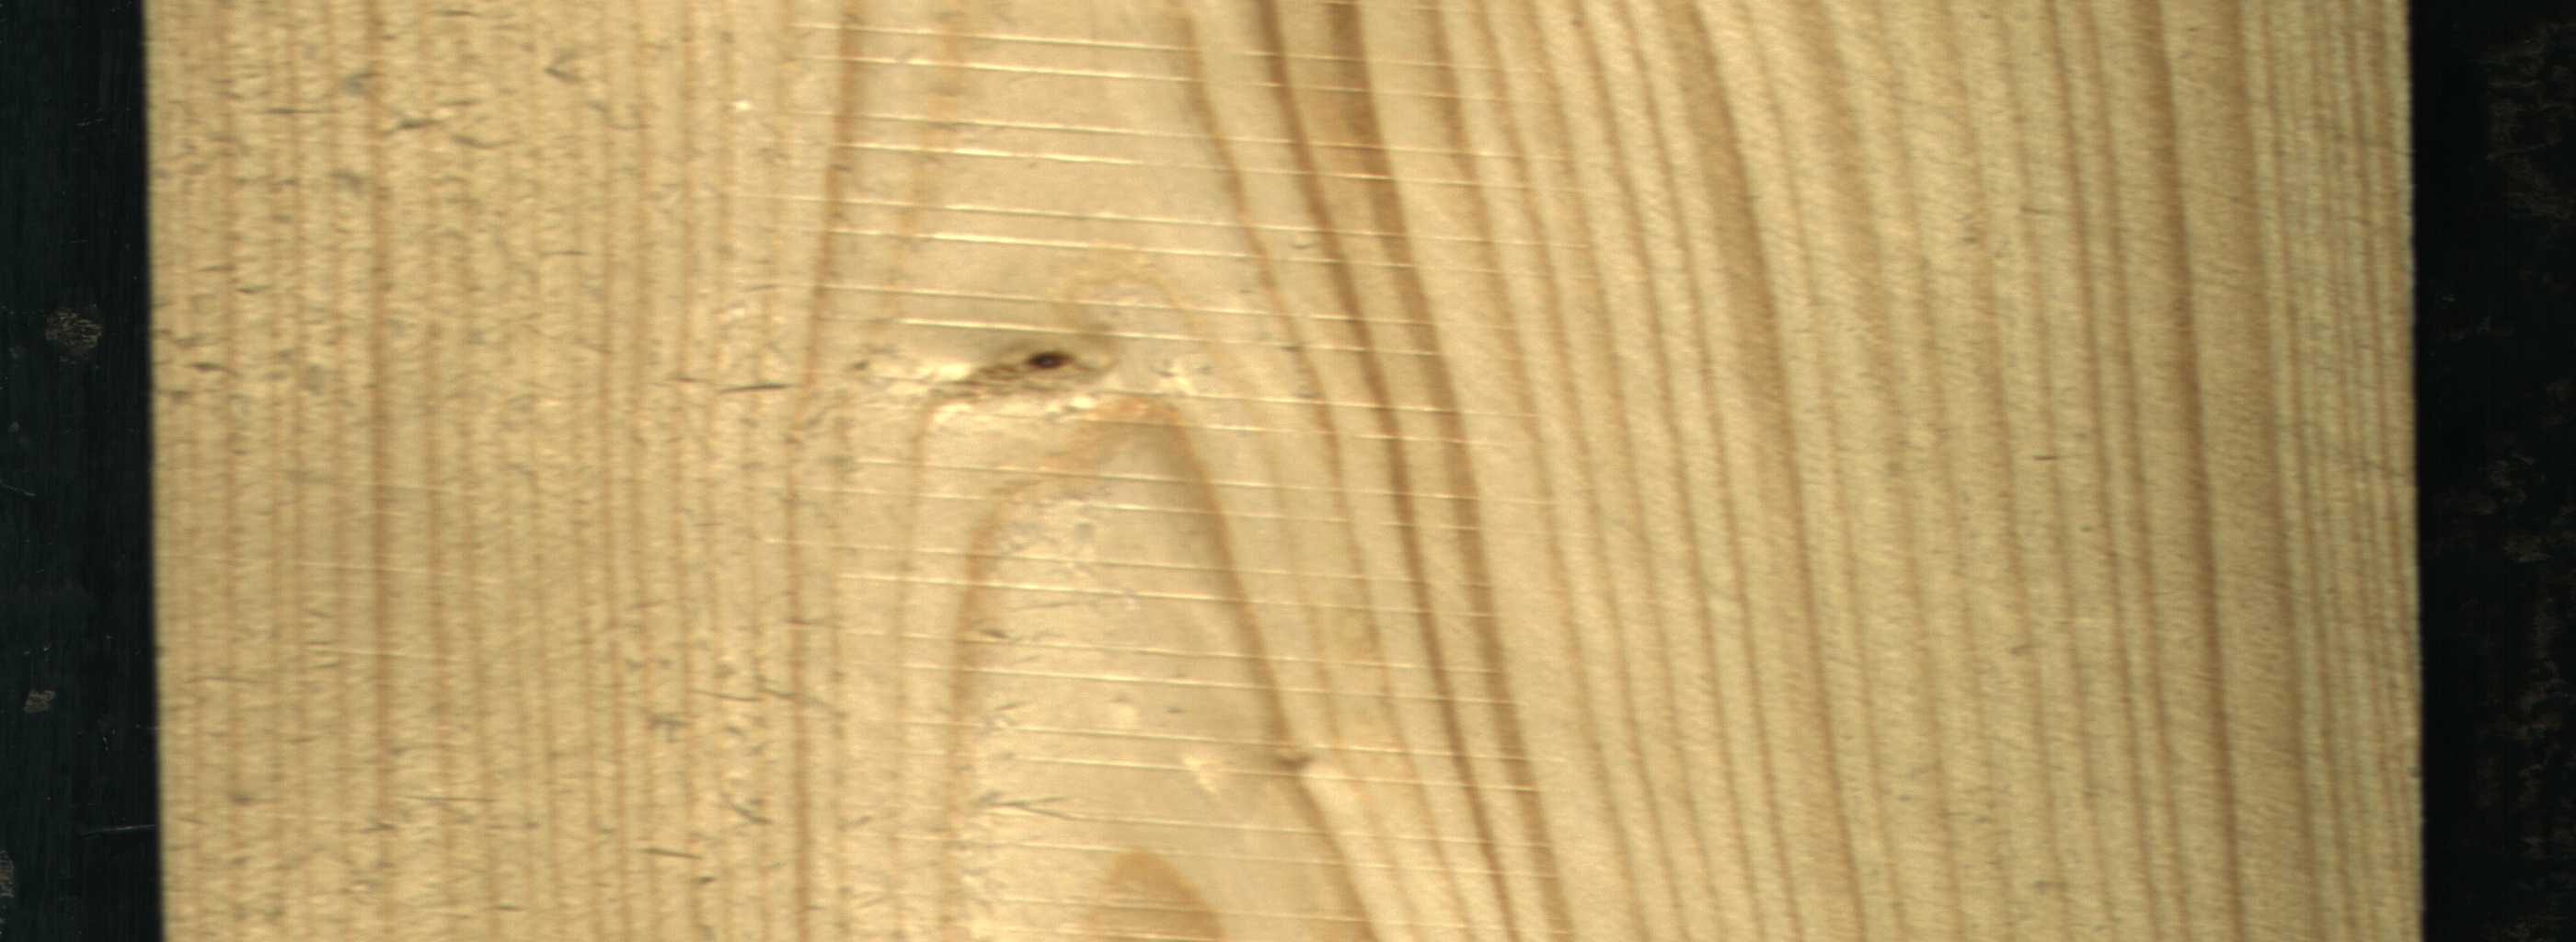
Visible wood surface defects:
Dead_Knot